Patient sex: F
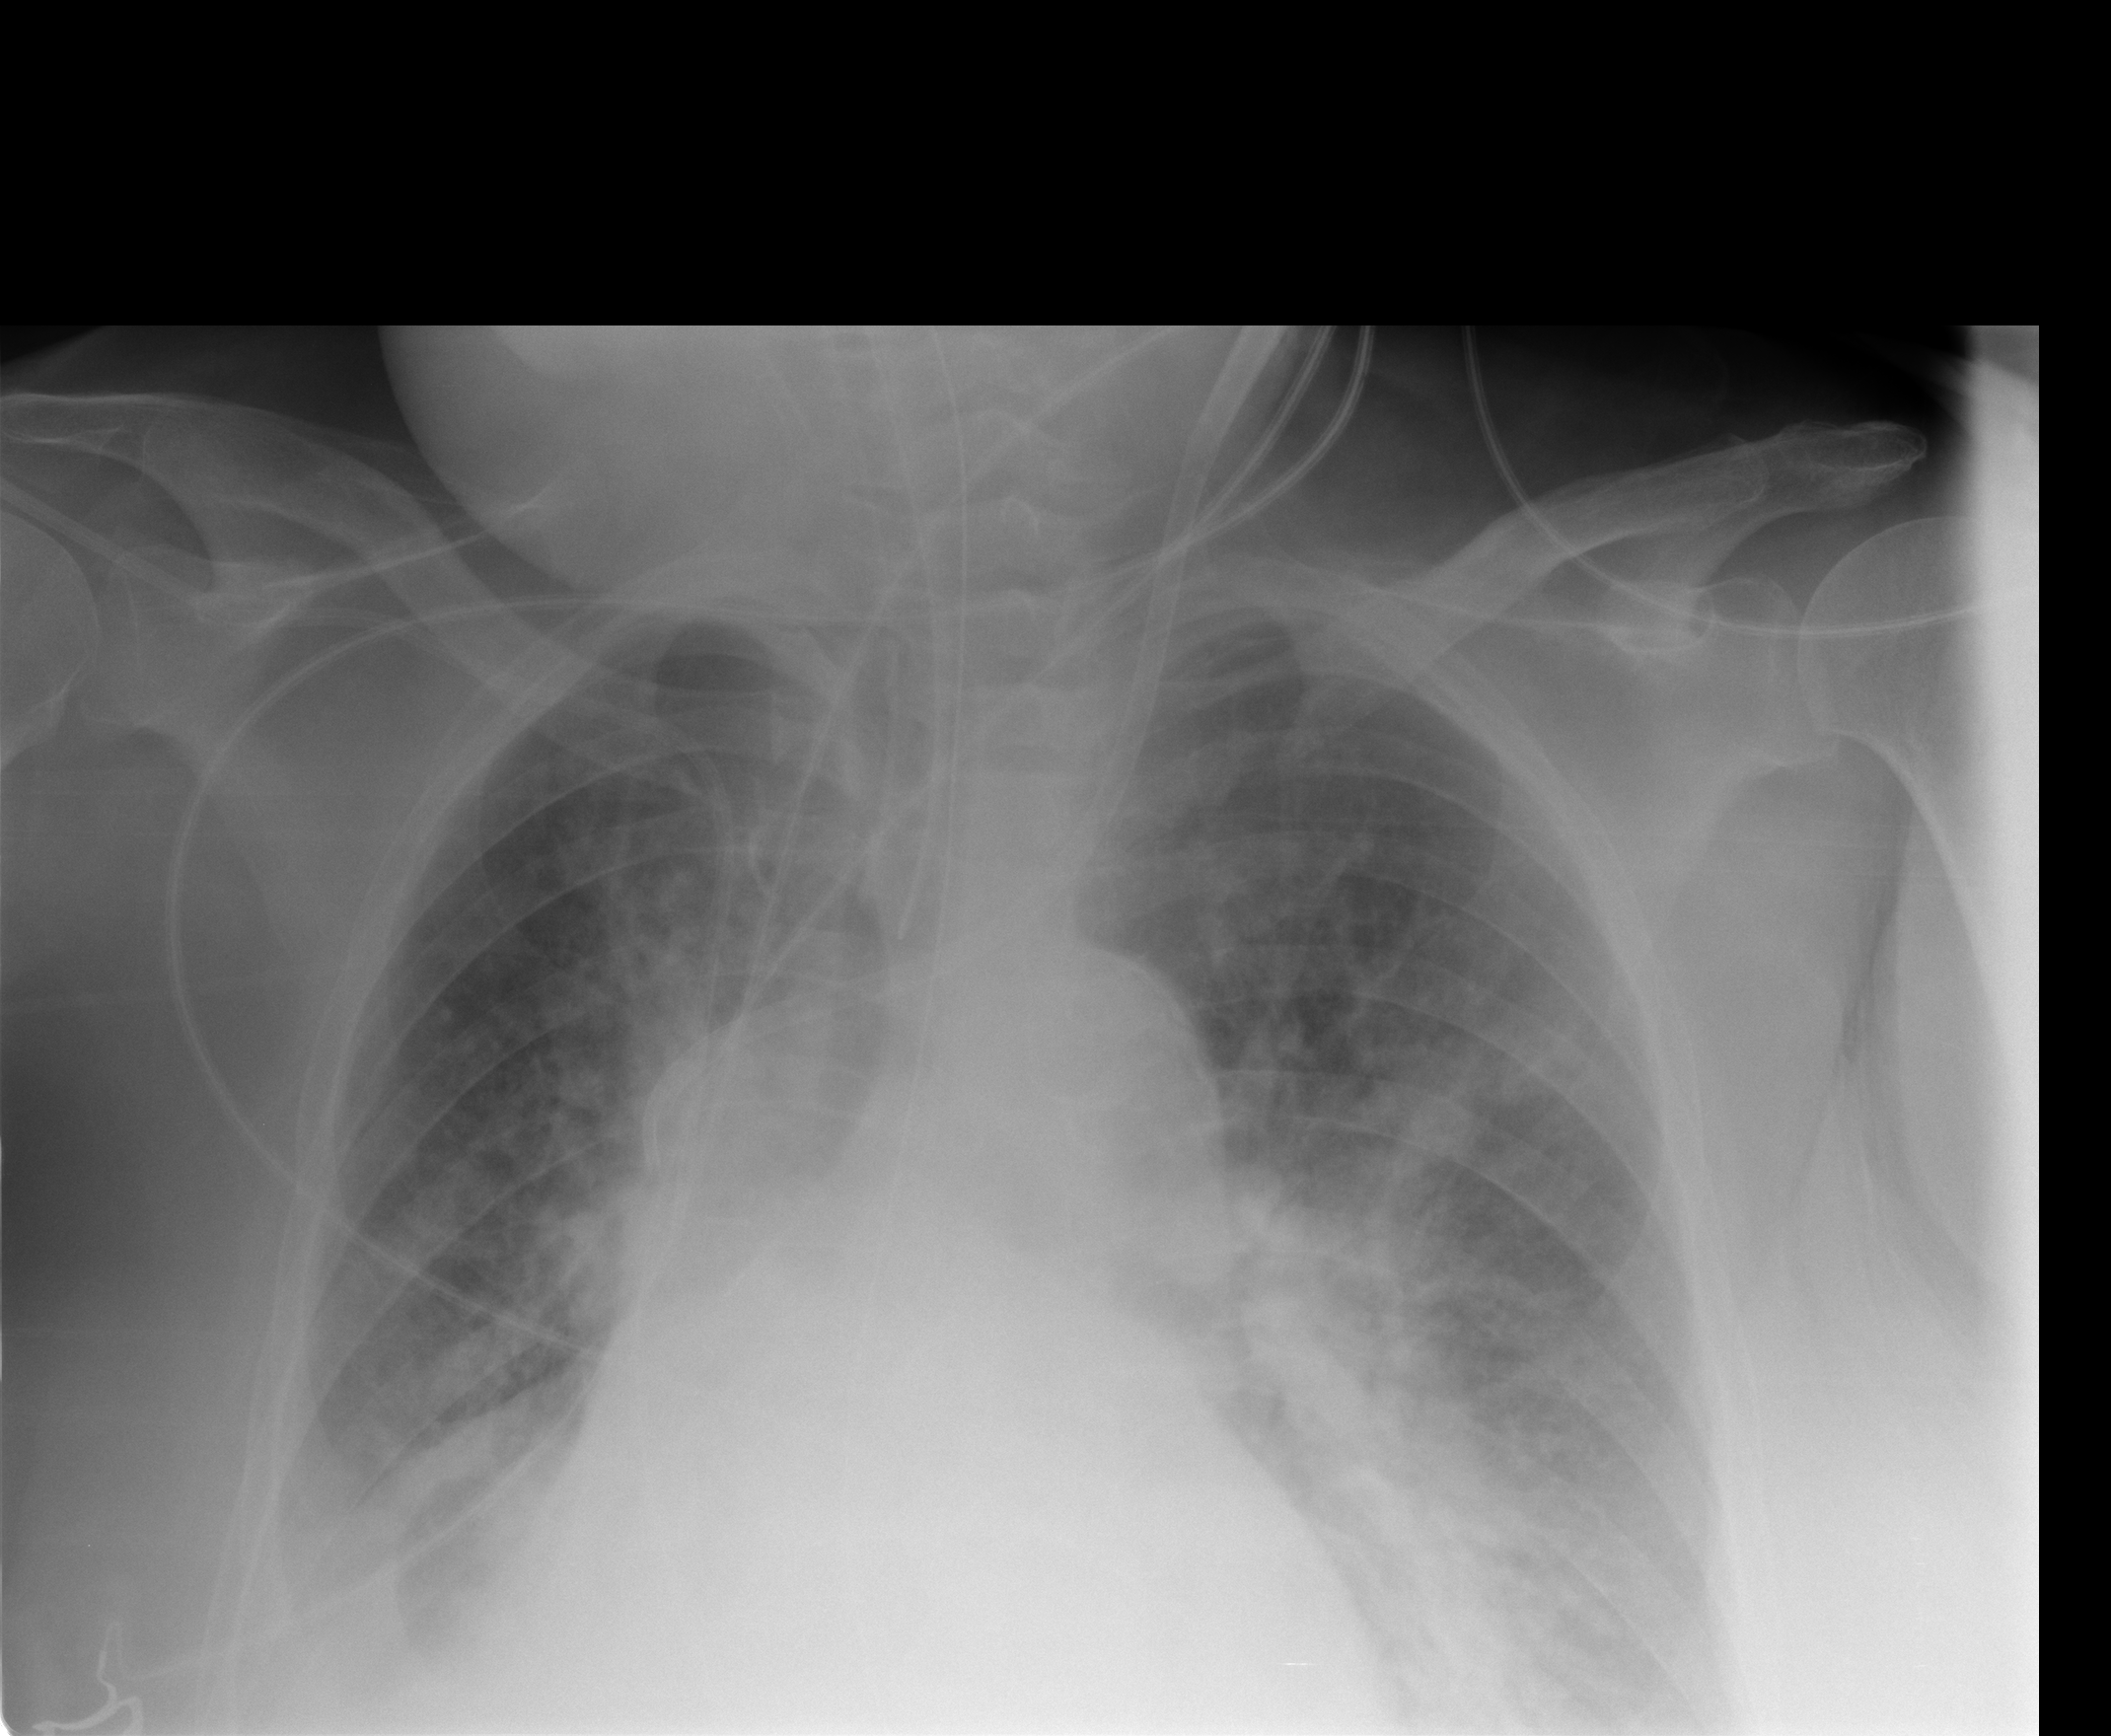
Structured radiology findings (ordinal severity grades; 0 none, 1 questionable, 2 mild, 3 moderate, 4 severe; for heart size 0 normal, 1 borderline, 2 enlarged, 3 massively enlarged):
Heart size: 2
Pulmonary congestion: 3
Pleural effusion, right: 3
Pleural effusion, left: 2
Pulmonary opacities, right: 1
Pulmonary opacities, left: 2
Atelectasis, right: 2
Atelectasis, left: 2